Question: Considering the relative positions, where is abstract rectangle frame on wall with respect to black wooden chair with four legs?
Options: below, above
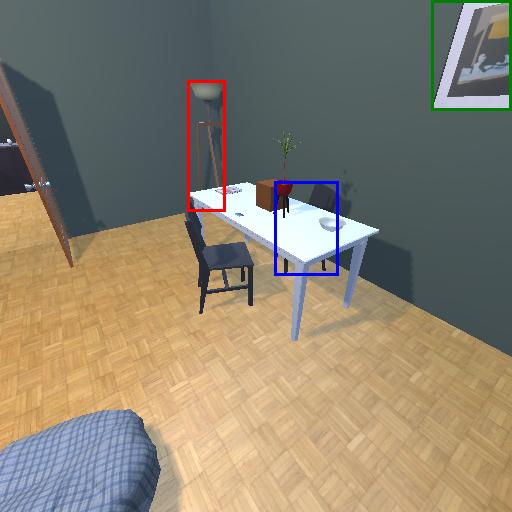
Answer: below